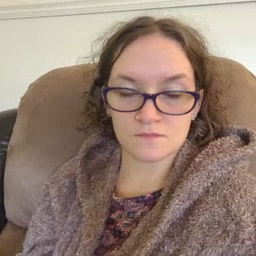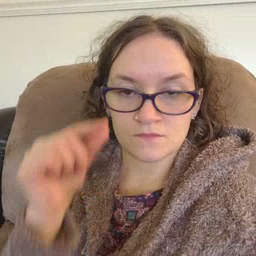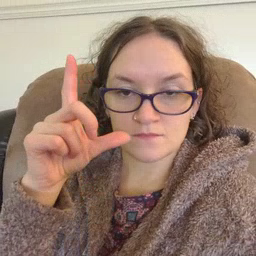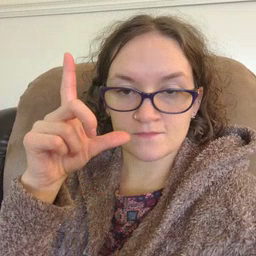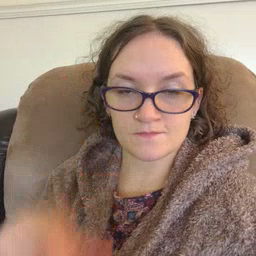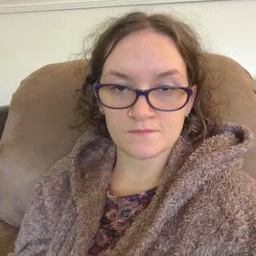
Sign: wake